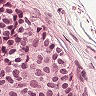
Metastatic tissue present: yes